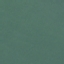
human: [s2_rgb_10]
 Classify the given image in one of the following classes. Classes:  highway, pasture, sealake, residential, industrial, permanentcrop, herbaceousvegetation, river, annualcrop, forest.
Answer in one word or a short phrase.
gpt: SeaLake